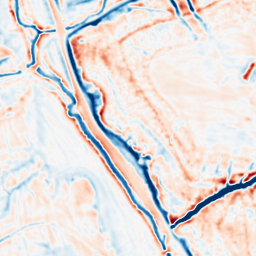
Category: multiscale
Decomposition family: dog_multiscale
Decomposition parameters: sigma_ratio: 1.4
n_scales: 4
base_sigma: 1
Upsampling method: edge_directed
Upsampling parameters: scale: 4
Upsampling scale: 4